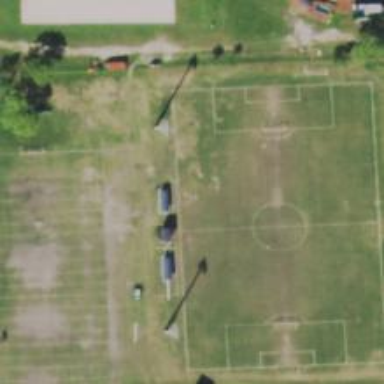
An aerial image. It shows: Soccer pitch for leisureland activities.